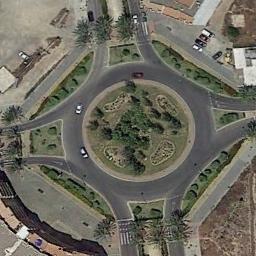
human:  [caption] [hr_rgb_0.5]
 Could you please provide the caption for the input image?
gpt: The roundabout connects four roads and some trees are in the middle of the roundabout .

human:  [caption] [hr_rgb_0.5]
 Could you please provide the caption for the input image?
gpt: There are several moving vehicles on the road at the roundabout, There are many buildings and some trees around the roundabout, And many cars are parked in the open space beside the roundabout .

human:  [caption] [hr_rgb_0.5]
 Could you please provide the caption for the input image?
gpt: There are some cars at the roundabout .

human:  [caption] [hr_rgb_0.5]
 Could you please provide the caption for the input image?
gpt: The roundabout is on the bare land next to trees .

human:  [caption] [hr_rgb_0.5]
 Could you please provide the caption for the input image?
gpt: There are some green bushes near the roundabout .